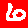
Digit: 6